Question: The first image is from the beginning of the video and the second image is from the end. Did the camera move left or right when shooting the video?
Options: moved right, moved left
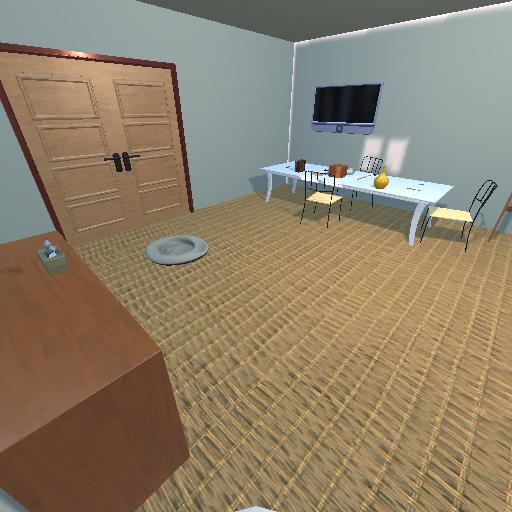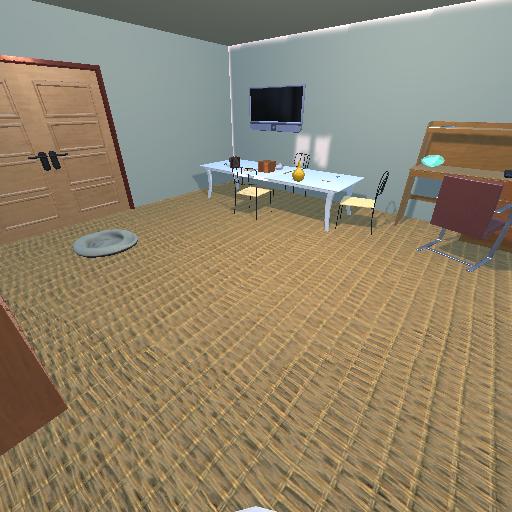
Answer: moved right